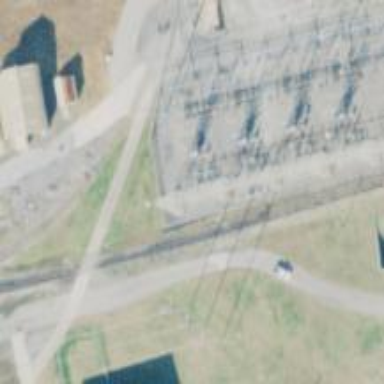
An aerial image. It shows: Switch for power supply.